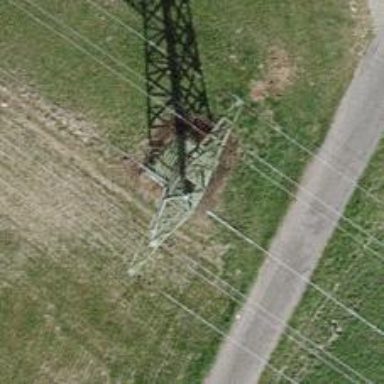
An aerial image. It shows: Lattice structure tower used for power transmission.